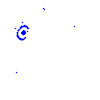
Particle: pion